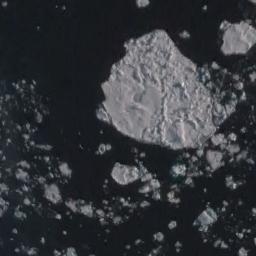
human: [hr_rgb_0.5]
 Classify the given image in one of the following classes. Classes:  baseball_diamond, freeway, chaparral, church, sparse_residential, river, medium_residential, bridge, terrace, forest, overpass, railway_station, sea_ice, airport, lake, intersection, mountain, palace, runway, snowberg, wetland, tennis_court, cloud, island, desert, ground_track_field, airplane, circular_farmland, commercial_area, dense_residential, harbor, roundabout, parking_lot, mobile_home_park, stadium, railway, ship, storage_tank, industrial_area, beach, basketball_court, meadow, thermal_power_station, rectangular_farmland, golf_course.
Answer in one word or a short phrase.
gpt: sea_ice